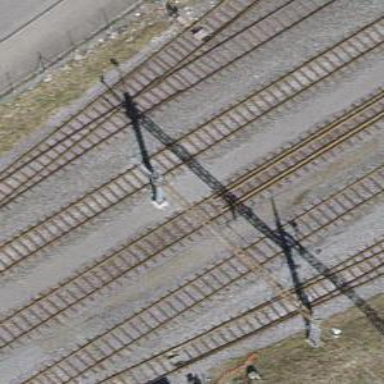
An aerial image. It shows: Catenary mast for power lines.